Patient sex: F
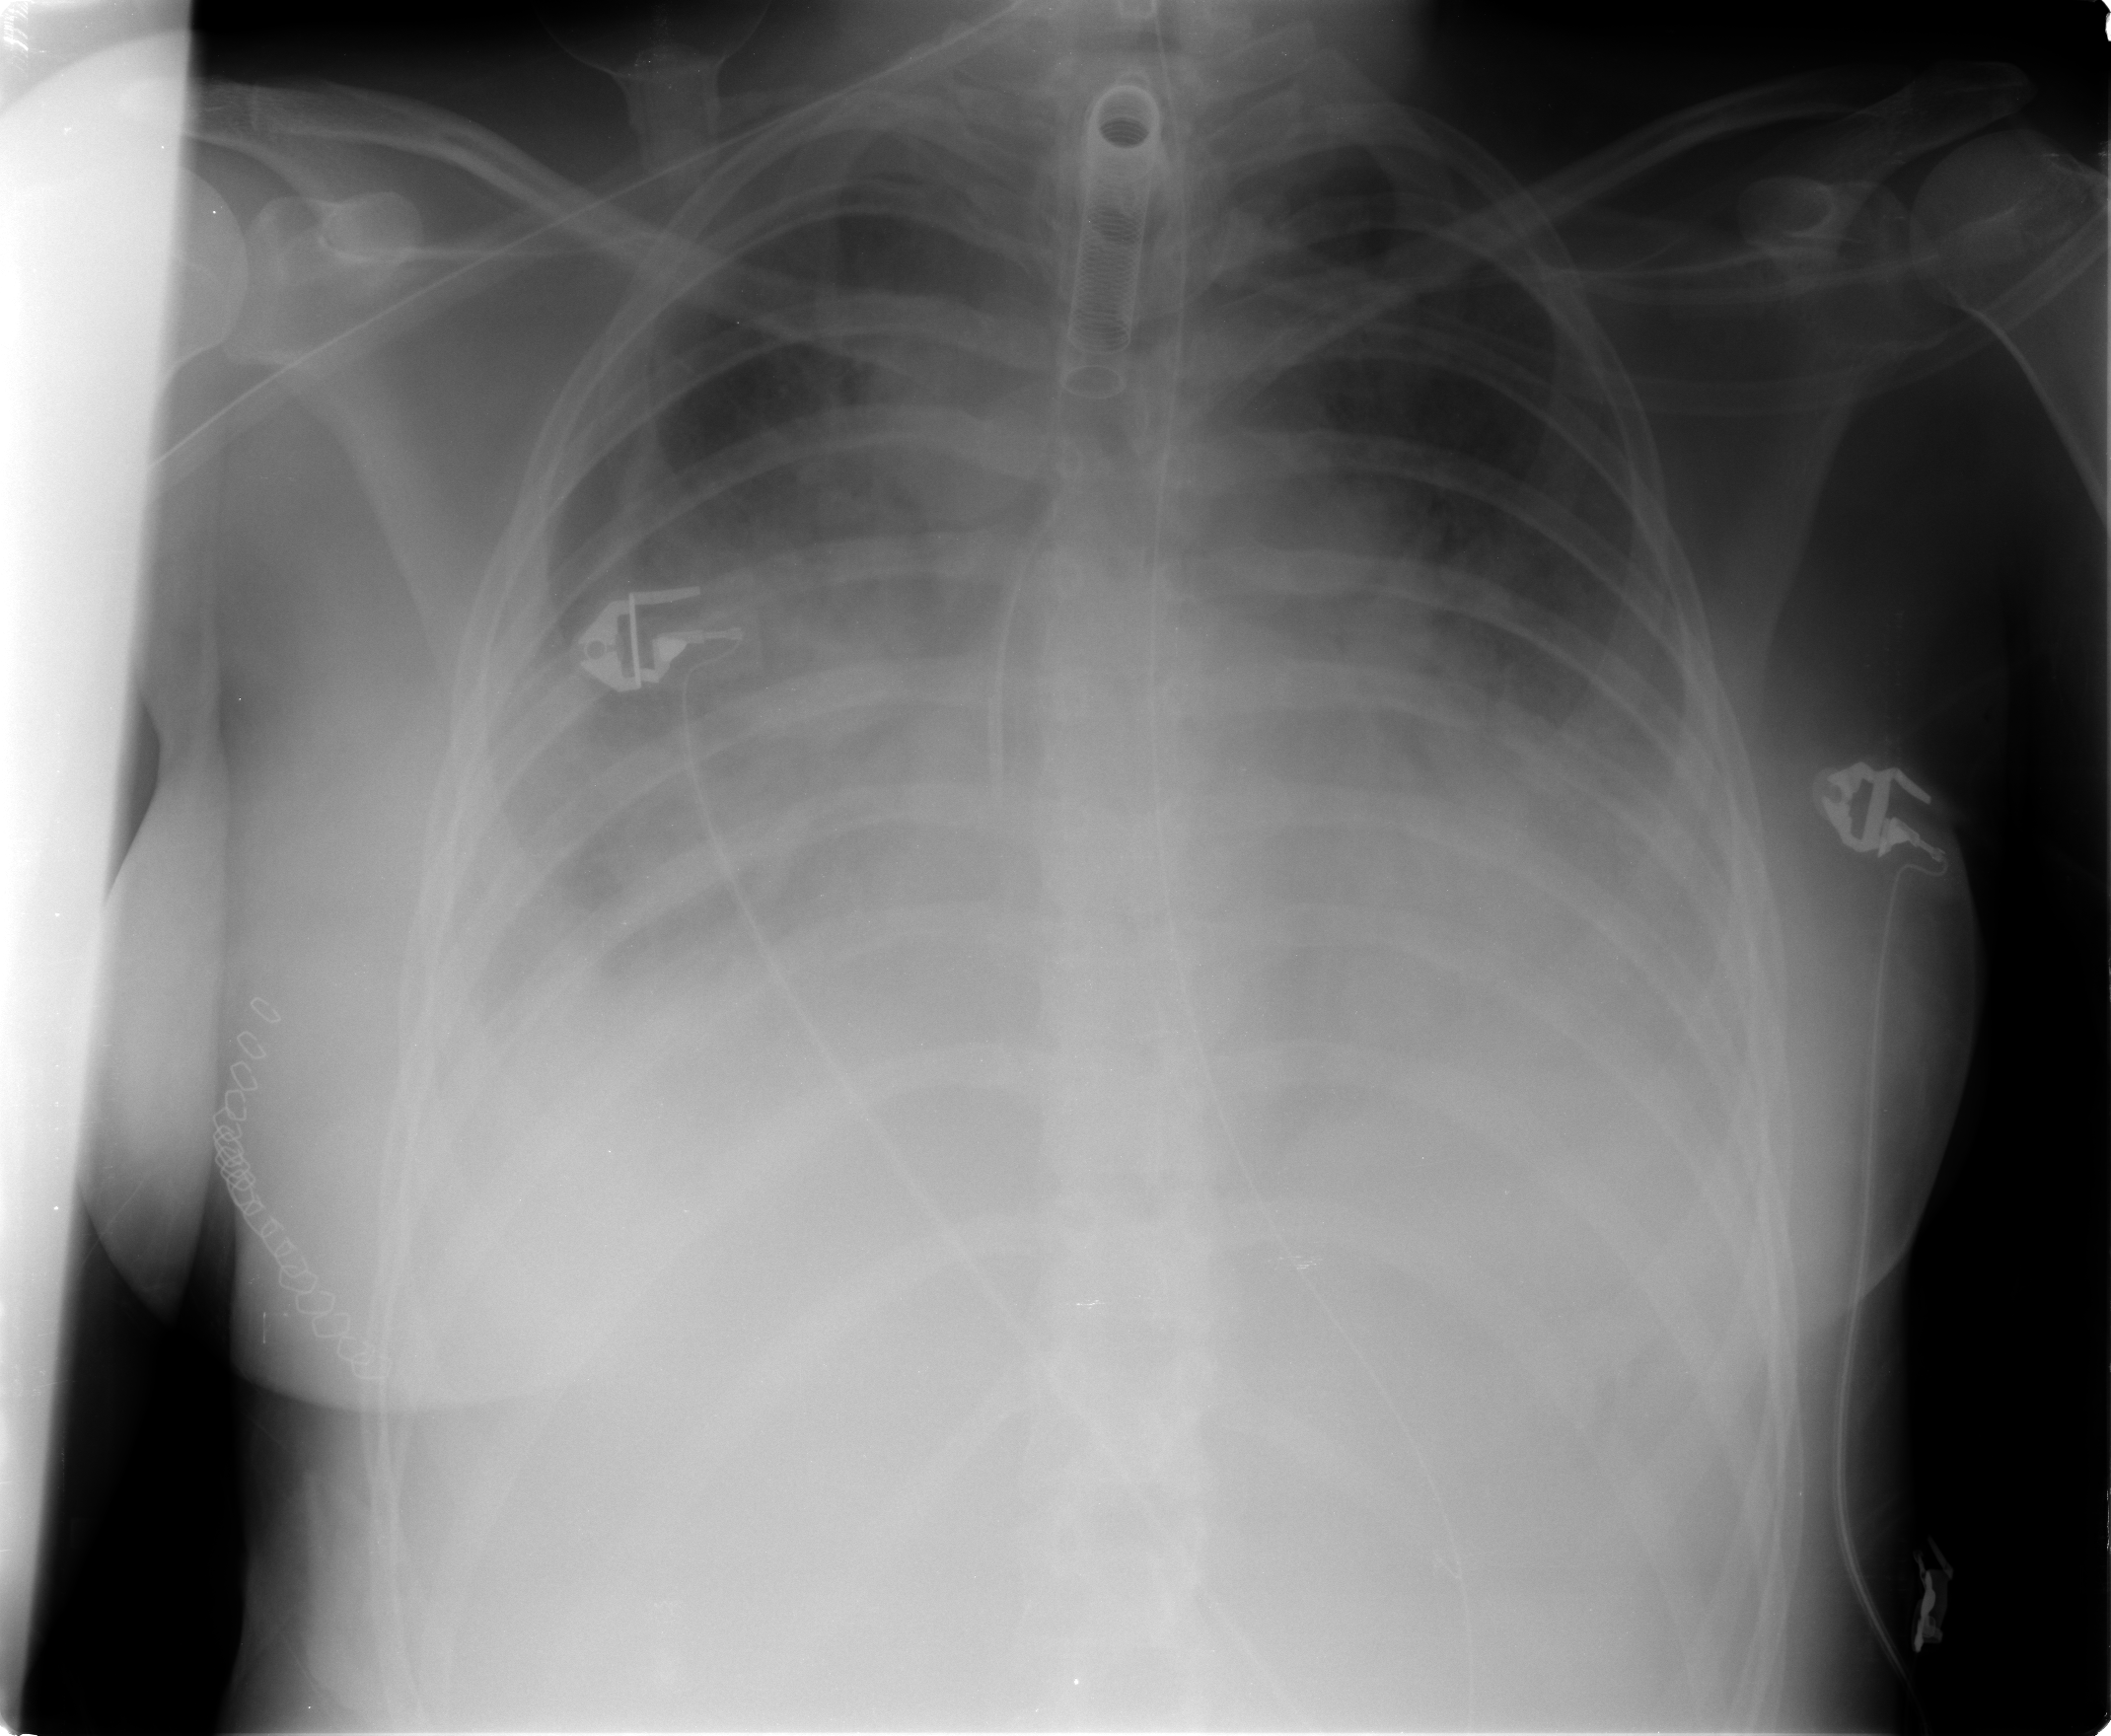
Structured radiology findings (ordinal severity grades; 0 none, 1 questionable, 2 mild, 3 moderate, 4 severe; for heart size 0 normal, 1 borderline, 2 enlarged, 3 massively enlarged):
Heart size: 0
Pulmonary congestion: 2
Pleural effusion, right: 3
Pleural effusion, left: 3
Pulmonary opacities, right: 2
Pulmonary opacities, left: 2
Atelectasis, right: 2
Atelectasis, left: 1